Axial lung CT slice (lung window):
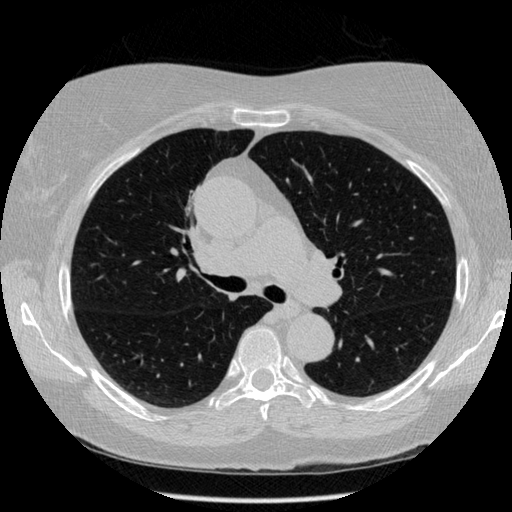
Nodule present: no